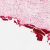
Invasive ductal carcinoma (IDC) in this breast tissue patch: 0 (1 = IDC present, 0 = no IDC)